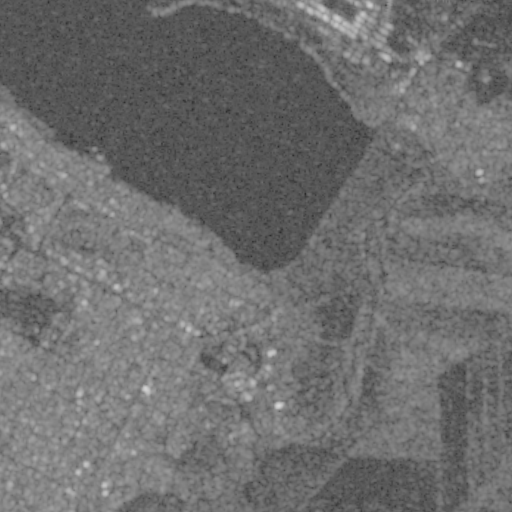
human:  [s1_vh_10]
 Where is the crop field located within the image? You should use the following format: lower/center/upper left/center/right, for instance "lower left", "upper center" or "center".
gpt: The crop field is located in the upper of the image.
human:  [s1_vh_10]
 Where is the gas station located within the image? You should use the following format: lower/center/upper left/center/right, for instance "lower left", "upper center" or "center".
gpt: The gas station is located in the upper right of the image.
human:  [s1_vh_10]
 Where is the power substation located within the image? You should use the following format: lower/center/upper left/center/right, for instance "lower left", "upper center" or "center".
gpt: The power substation is located in the center left of the image.
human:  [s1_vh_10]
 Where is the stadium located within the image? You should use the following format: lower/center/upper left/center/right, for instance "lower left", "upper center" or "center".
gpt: The stadium is located in the center of the image.
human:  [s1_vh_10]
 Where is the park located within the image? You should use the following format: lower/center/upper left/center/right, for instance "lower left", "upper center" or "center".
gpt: There is no park in the image.

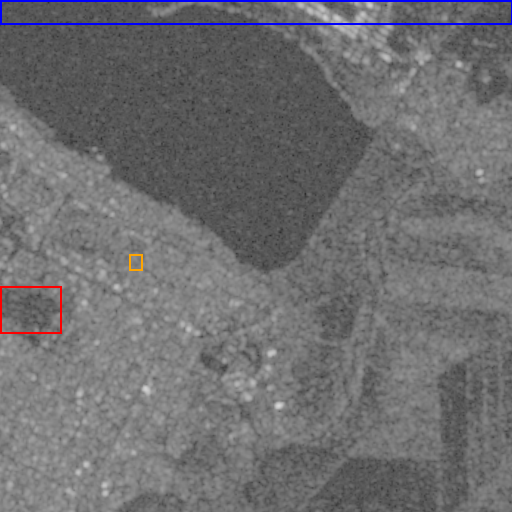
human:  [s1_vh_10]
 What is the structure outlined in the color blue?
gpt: The structure outlined in blue is a crop field.
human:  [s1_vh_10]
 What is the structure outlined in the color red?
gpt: The structure outlined in red is a park.
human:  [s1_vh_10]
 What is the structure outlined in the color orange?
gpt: The structure outlined in orange is a parking lot.
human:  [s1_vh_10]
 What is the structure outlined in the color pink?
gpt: There is no pink outline.